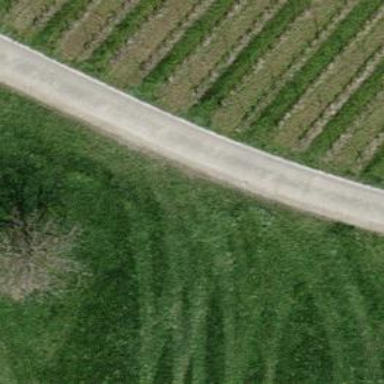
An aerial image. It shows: Service road with grade 1 tracktype.